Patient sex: M
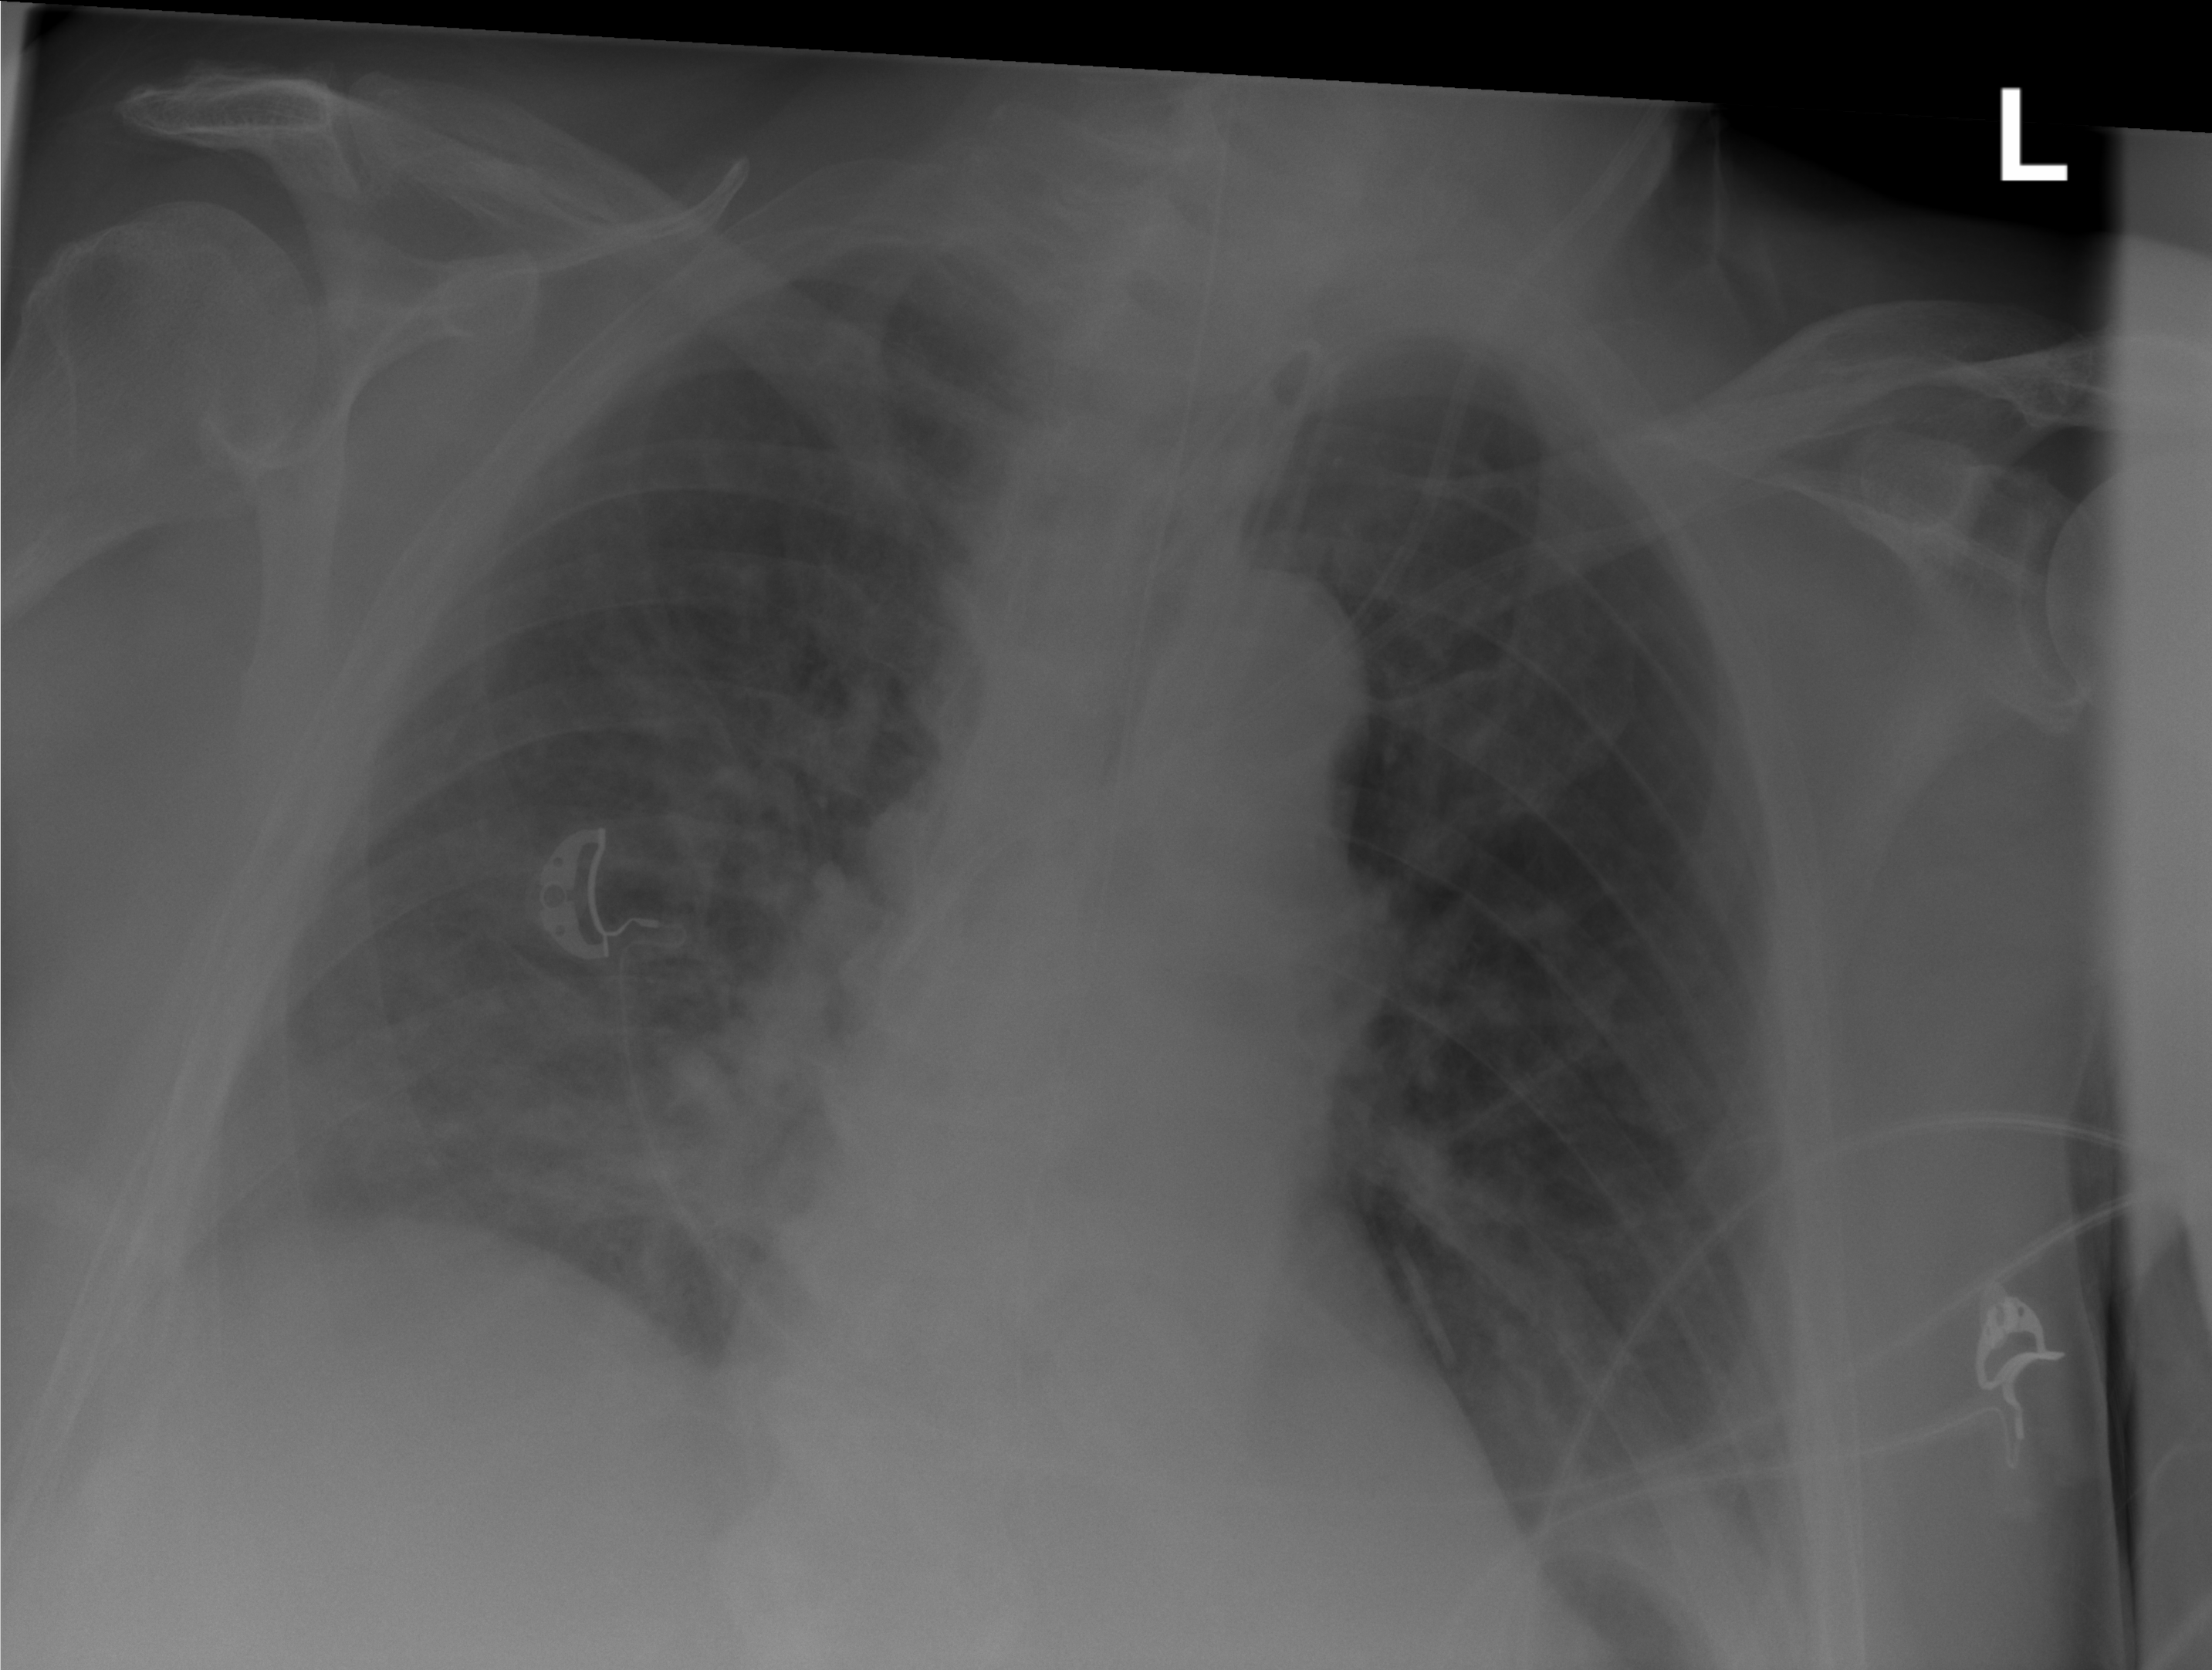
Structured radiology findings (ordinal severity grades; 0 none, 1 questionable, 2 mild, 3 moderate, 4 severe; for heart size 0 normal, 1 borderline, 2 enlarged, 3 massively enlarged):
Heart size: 0
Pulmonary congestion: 2
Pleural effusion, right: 1
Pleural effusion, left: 0
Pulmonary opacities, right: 2
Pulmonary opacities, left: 0
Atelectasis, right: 2
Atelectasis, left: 2